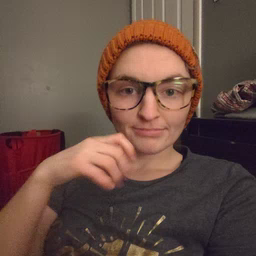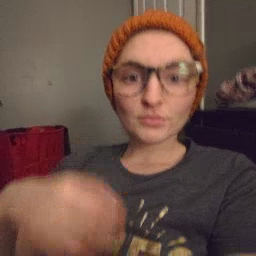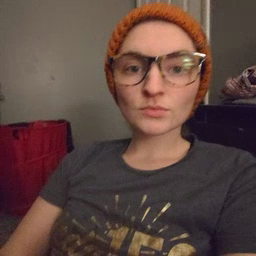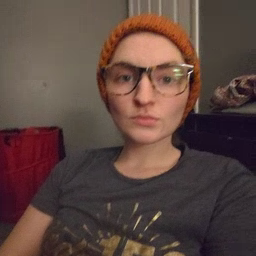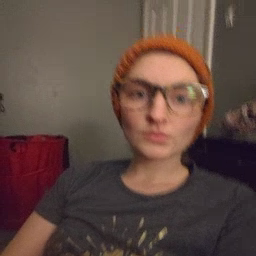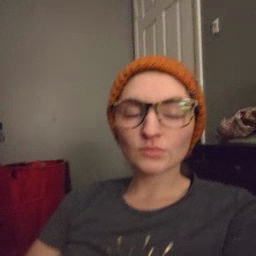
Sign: dryer